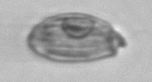
Label: Katodinium_or_Torodinium